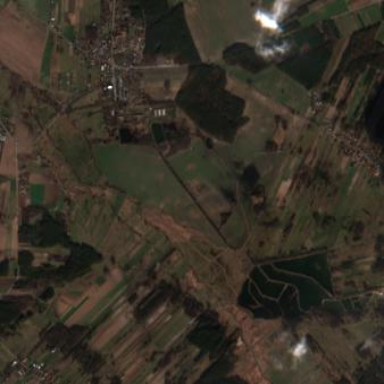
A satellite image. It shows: View of farmland.